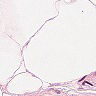
Metastatic tissue present: no